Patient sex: M
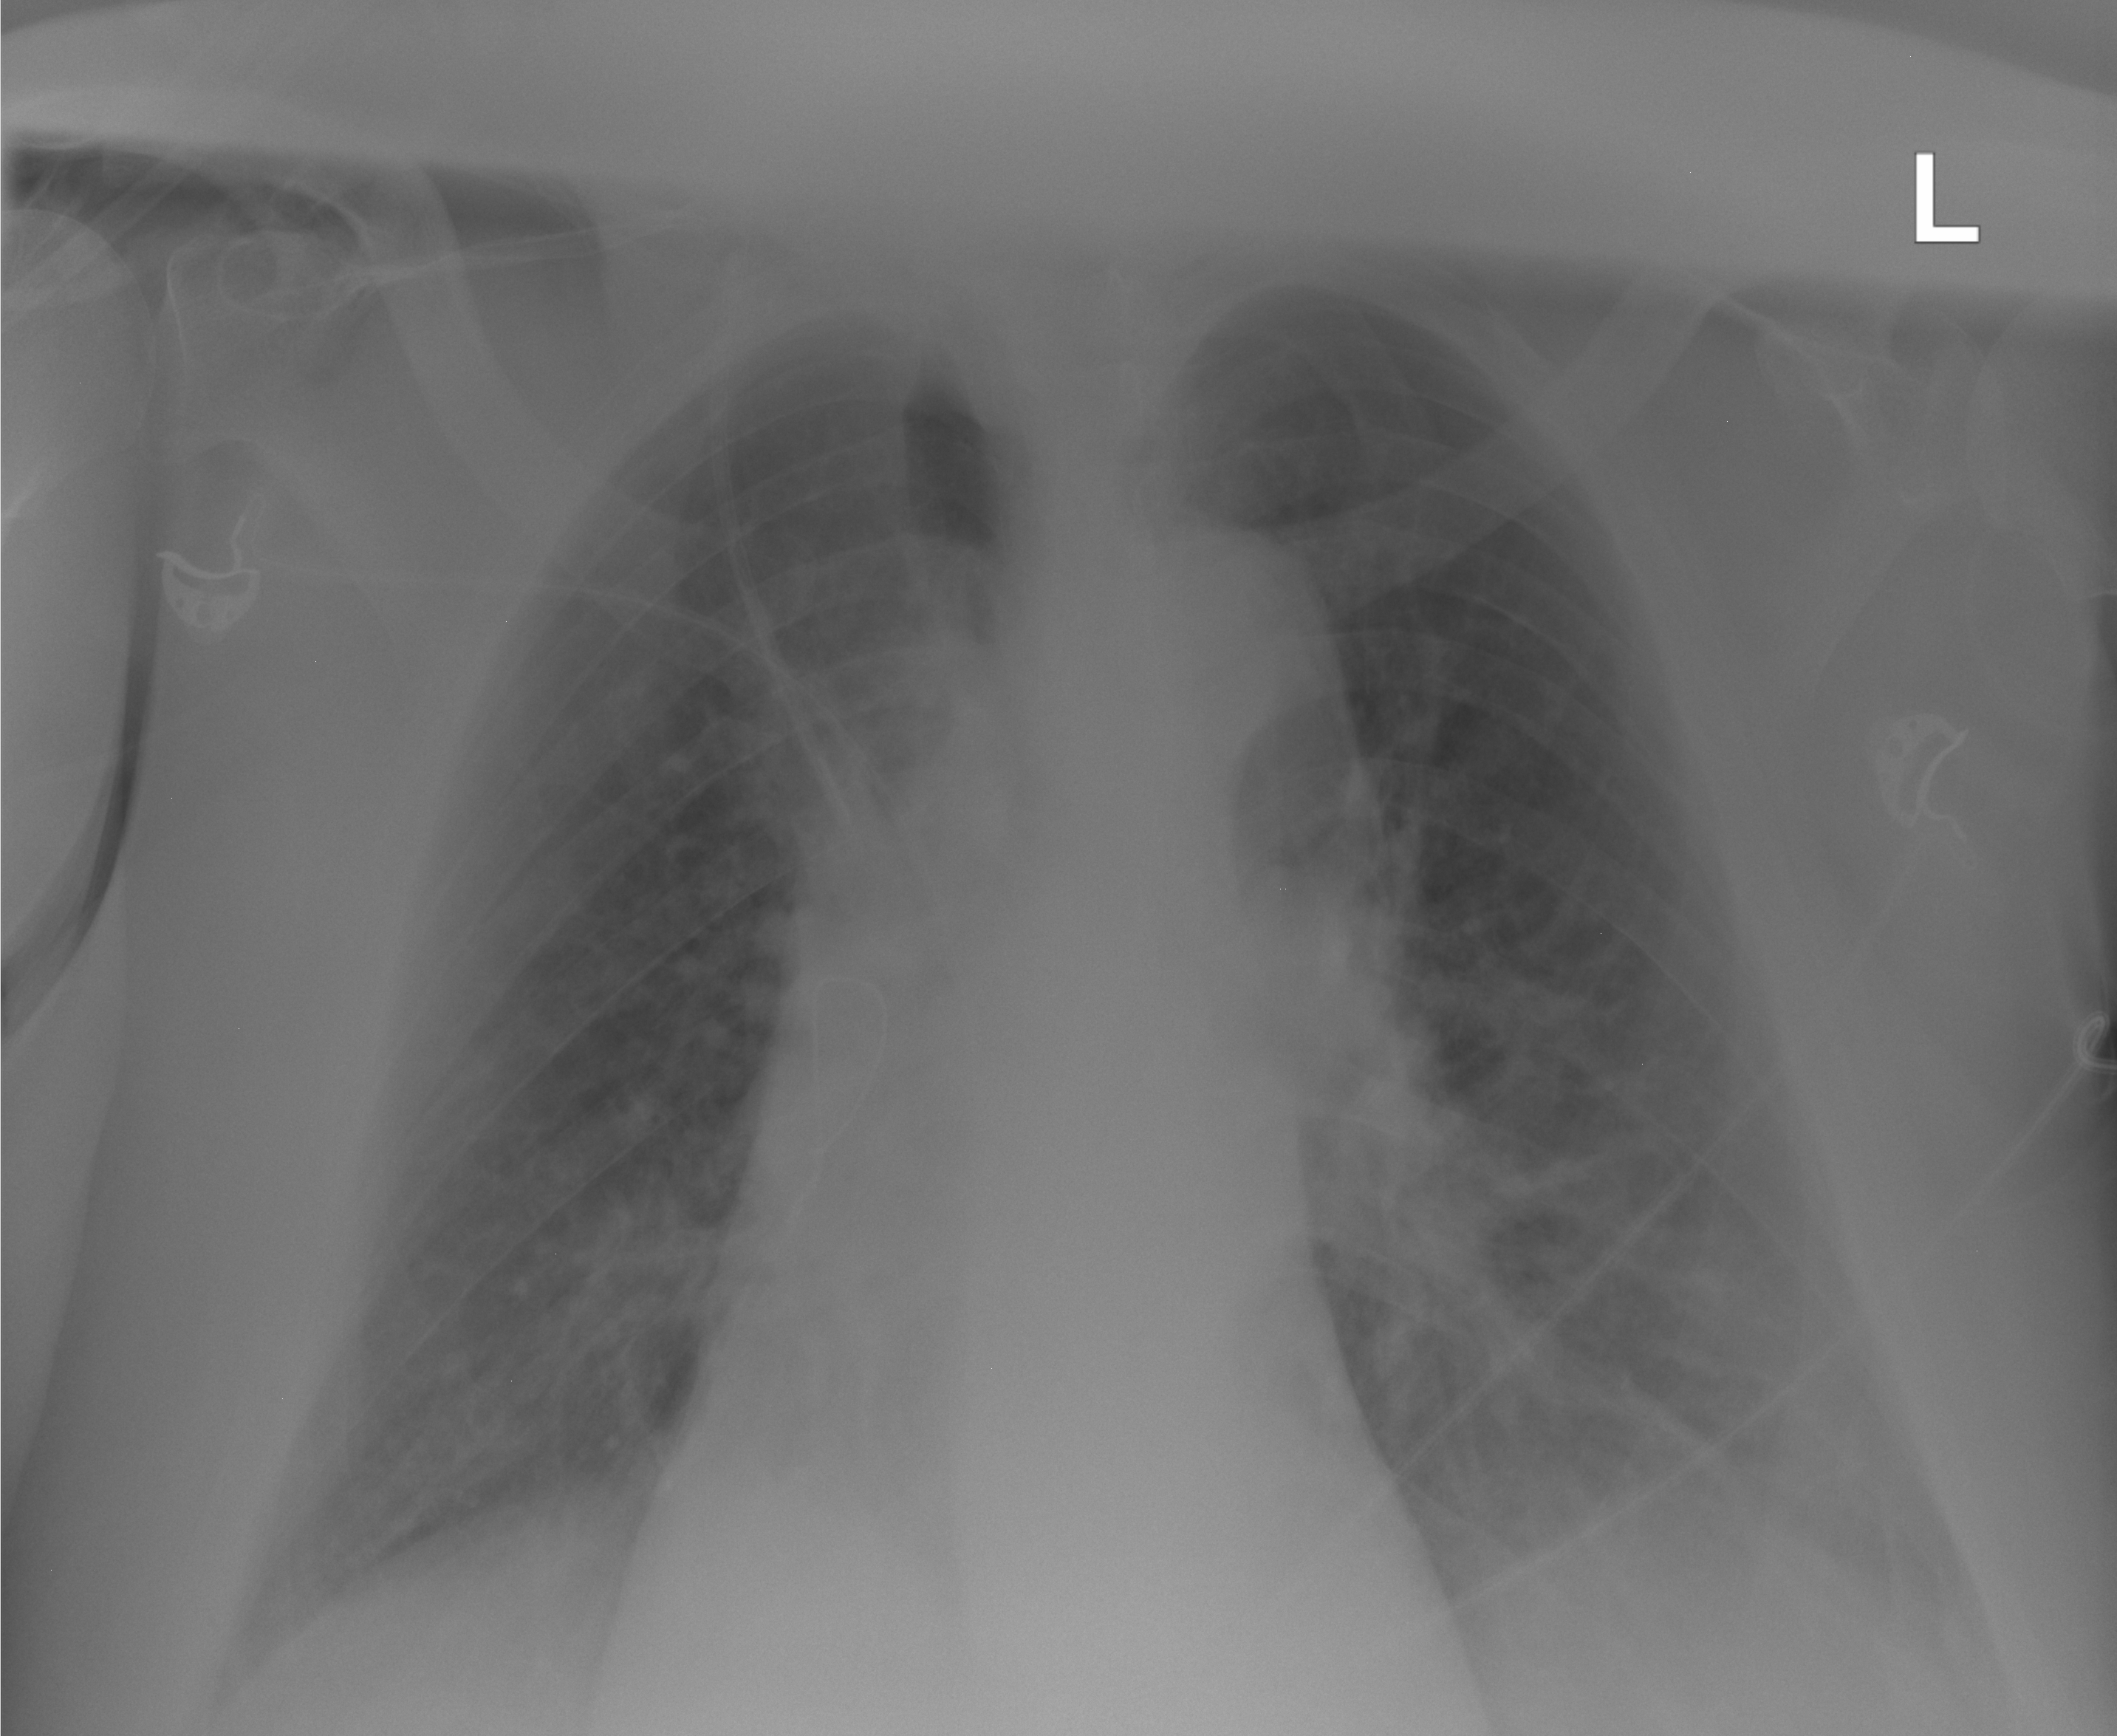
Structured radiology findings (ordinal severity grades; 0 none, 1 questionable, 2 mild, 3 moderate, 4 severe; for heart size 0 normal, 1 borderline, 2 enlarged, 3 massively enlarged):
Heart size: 0
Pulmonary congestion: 1
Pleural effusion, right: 1
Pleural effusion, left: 1
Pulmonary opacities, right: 0
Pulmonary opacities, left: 0
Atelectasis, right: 1
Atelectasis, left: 2